Question: I'm learning for a test at school from database systems, and I'havent found similar example on the Internet and I'm not sure. What is the cardinality of following relationship ?

I would say 1:1. Some of my friends say that 1:M. Am I right?
I've been thinking as follows: ET1 is tightly coupled with ET2 using atr3(FK) but also has its own atr1(PK). So ET2:ET1 is 1:M. But then there ist atr1(FK) in ET2 and this relationship sounds to me like that ET2 that has ET1s can be exactly linked only to one of its ET1 so the resulting relationship should be 1:1.
What do you think ?
Thank you very much guys.
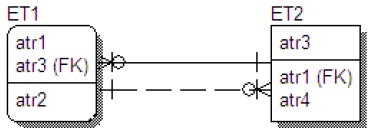
Answer: In the absence of further information, this relationship appears to be many:many.
A foreign key on one table linking to a primary key on another table indicates a many-to-one relationship. This means that:
- -
Thus, there is a many-to-many relationship between them.
Normally, this is handled in relational models by introducing a link entity, with a compound key composed of the primary keys of the two existing entities, together with any attributes that occur solely at the link level - so here, link entity ET1_ET2 would have a compound key consisting of atr1 and atr3, while foreign keys atr3 and atr1 would then be removed from ET1 and ET2 respectively.
(Other relationships are conceivable, but would require further information to be confirmed - for example, it's possible that ET1 and ET2 are actually the same entity, involved in a Bill-Of-Materials type relationship.)